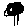
Label: tree